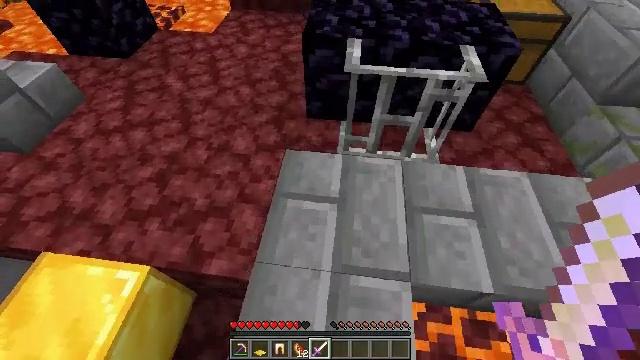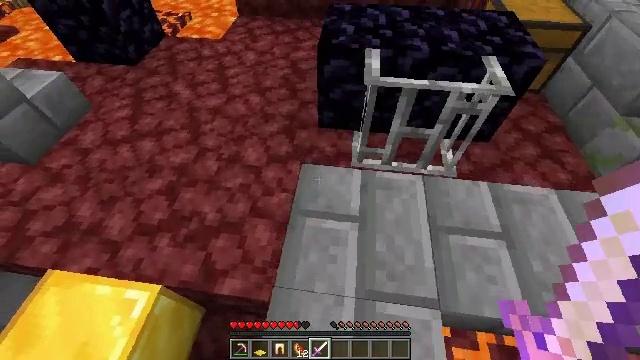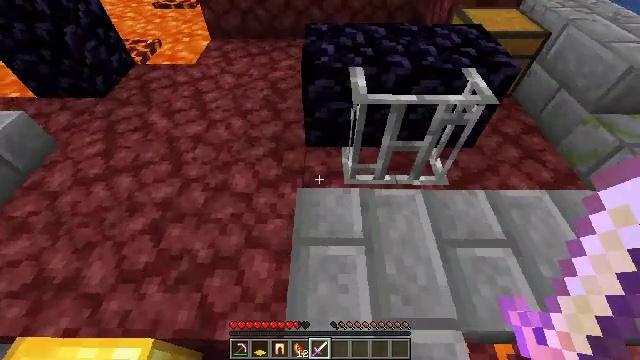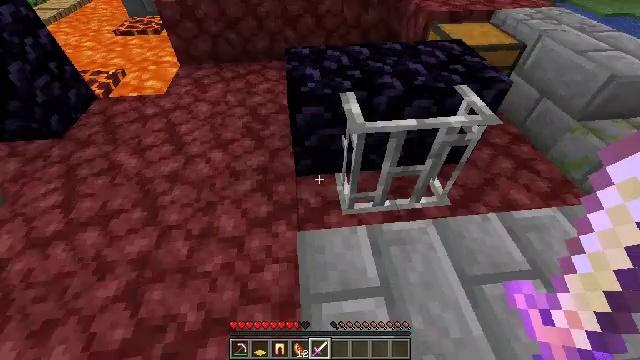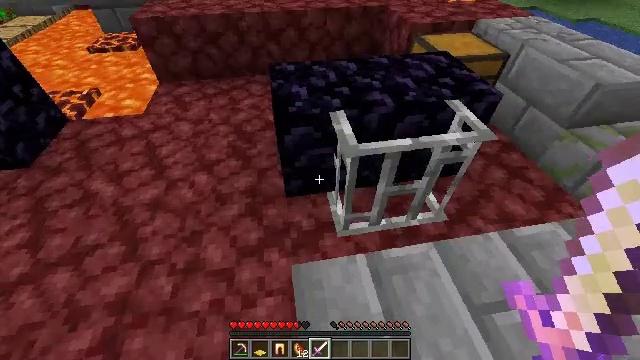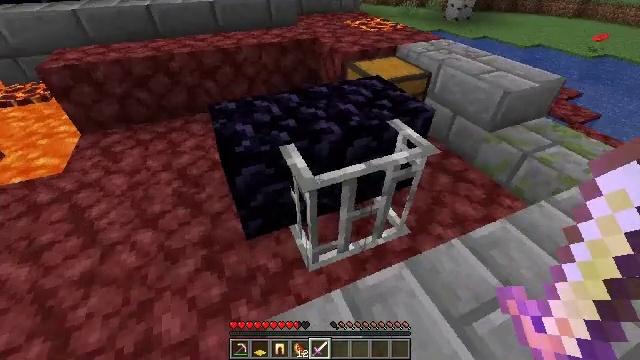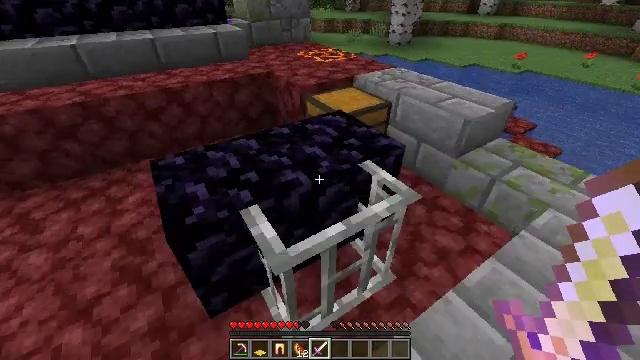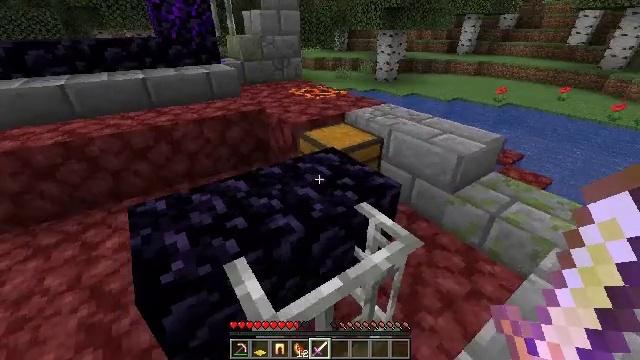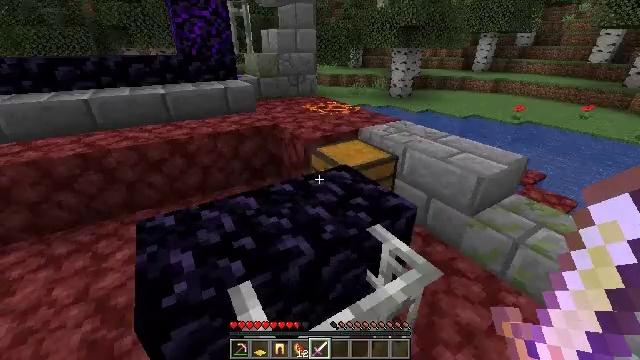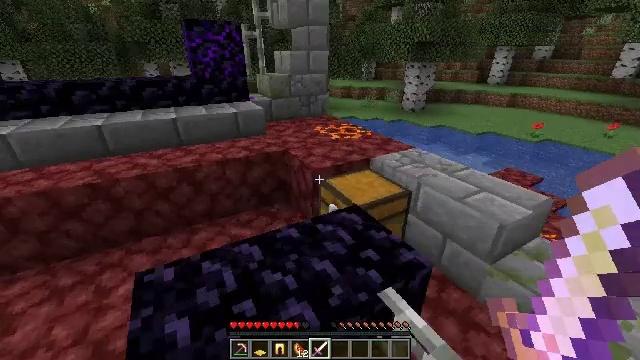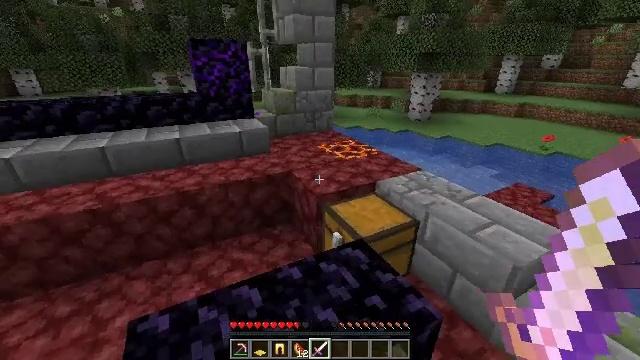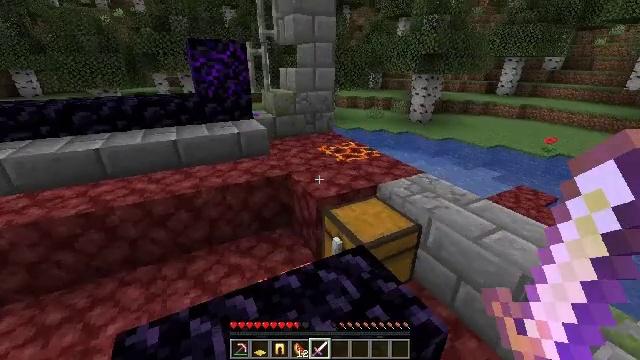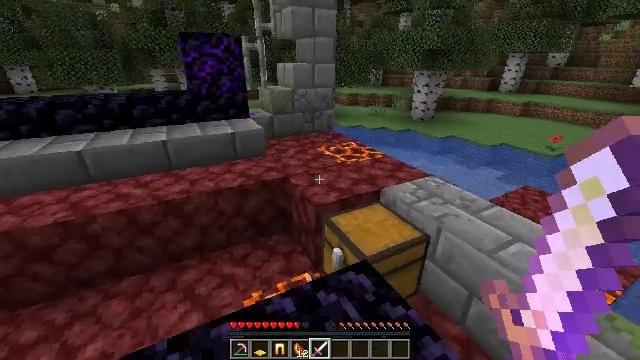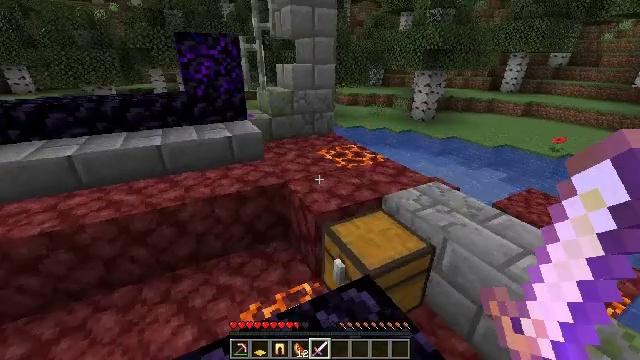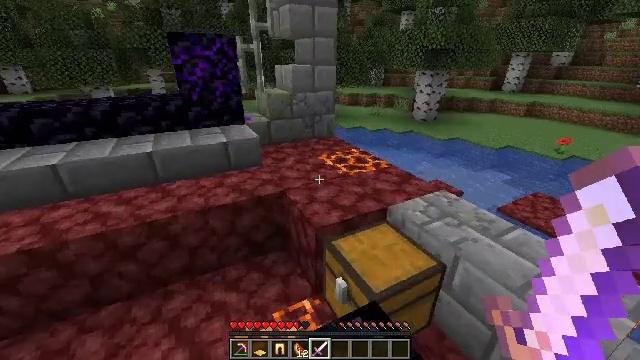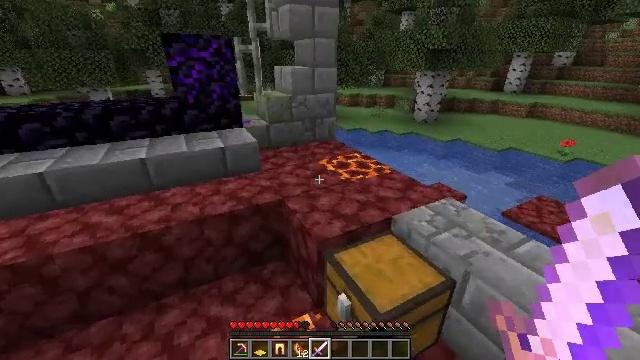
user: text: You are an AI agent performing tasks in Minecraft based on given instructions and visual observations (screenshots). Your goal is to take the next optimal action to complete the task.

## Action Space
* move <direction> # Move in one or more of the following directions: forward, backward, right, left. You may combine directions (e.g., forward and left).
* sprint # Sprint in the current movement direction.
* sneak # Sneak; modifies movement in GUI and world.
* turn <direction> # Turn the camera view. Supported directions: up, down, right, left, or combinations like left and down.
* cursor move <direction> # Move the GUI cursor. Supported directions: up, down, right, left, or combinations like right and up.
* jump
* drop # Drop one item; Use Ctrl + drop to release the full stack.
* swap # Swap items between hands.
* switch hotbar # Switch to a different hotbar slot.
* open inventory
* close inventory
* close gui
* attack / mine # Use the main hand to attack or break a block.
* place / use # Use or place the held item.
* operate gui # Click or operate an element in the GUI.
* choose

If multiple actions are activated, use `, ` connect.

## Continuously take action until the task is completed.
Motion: motion action
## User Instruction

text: Mine the green carpet.
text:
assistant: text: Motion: move forward and move left
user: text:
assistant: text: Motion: move forward, turn right and up
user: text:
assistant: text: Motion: move forward, turn right and up
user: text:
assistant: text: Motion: move forward, turn right and up
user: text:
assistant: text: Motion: move forward, turn right and up
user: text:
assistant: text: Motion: move forward, turn right and up
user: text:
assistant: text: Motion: move forward, turn right and up
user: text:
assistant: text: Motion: move forward, turn left and up
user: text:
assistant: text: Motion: move forward, turn left and up, jump
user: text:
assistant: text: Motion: move forward, turn left and up, jump
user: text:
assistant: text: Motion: move forward, jump
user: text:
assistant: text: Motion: move forward, jump
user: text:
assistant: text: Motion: move forward, jump
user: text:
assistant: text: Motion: move forward
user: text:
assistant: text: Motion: move forward
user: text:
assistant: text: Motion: move forward, turn left and down
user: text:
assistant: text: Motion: move forward, turn left and down
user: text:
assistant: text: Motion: move forward, turn left and down
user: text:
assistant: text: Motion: turn left and down
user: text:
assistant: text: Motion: turn right and down
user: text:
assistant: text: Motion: turn right
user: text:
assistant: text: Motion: no_op
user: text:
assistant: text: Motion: no_op
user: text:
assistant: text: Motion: no_op
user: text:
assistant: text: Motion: move forward
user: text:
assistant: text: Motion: move forward, turn left and up
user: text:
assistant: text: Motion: move forward, turn left and up
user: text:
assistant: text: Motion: move forward, turn left and up, jump
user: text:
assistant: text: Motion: move forward, turn left, jump
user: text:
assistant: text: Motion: move forward, turn left and down, jump